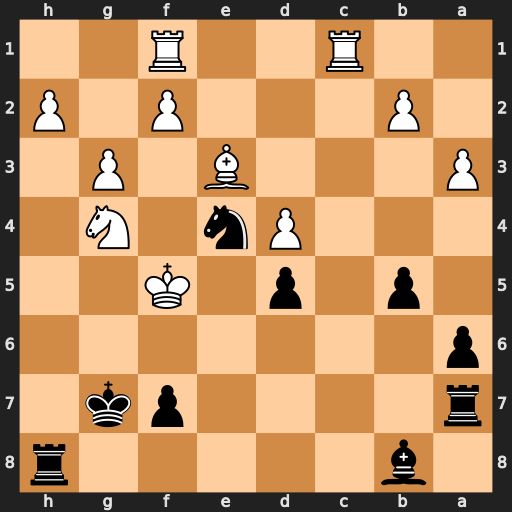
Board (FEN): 1b5r/r4pk1/p7/1p1p1K2/3Pn1N1/P3B1P1/1P3P1P/2R2R2
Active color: b
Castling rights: -
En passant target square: -
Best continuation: Rh5+ Bg5 Rxg5#